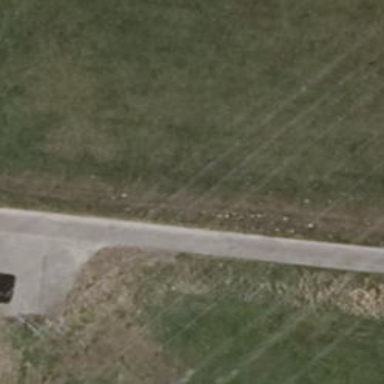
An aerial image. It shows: Asphalt track with grade 1 tracktype.